Question: I am new to Android. I am developing a project where I will get the Radio signal values(I can get the values from API). I have a floor plan. The floor plan has kitchen,hall,bedroom sections.. If I click the Kitchen section, I need to place an Pin Image in that section with Radio signal values. Once I click Save, I need to lock the Image(with values) in that particular section. Similarly I can place many Pin images based on the requirement.
Please give me some related link or sample codes to develop this. I have attached the Image for your reference. Any help would be really appreciated.

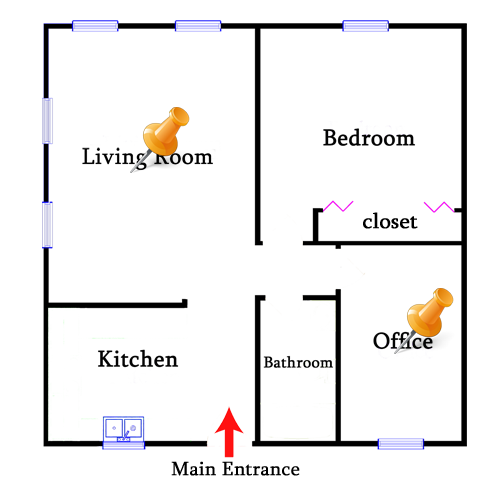
Answer: One way to do this would be to use canvas.
'''
@Override
protected void onDraw(Canvas canvas) {
super.onDraw(canvas);
Bitmap map = BitmapFactory.decodeResource(getResources(), R.drawable.map);
canvas.drawBitmap(map, xPositionForMap, yPositionForMap, null);
Bitmap marker = BitmapFactory.decodeResource(getResources(), R.drawable.marker);
canvas.drawBitmap(marker, xPositionFor1stMarker, yPositionFor1stMarker, null);
canvas.drawBitmap(marker, xPositionFor2ndMarker, yPositionFor2ndMarker, null);
}
'''
Things drawn later in the onDraw appear on top of those drawn earlier. Probably the BitmapFactory.decodeResource should be in a create/init mat hod so they aren't called every time onDraw is called. See <URL> for more information.
For clicking on the pins you would catch clicks on the Layout containing the canvas and conditionally add extra drawables and text.
An alternative way is to use RelativeLayout and put ImageView, which would work similarly.